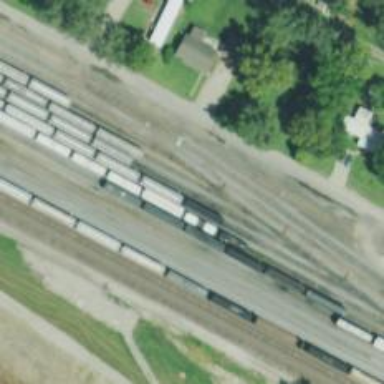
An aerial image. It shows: Railway yard.